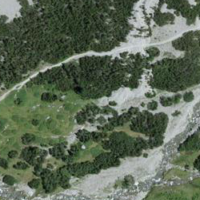
EUNIS habitat code: 31
Species observed at this site:
Aquila chrysaetos